Question: I visited many threads before posting this question, but didn't get any satisfied opinion.
My Problem is that I have one of my clients app live but its

Now I want to upload the but I , I only have is Credentials for developer account.
1) Should I DELETE the existing expired certificates.
2) If I delete these existing certificates will it affect the existing customers those who are using this app.
3) As I mentioned earlier that I DON'T HAVE ANY EXISTING P12 not any other certificate, SO CAN I CREATE ALL THE WAY NEW CSR and P12.
Regards.
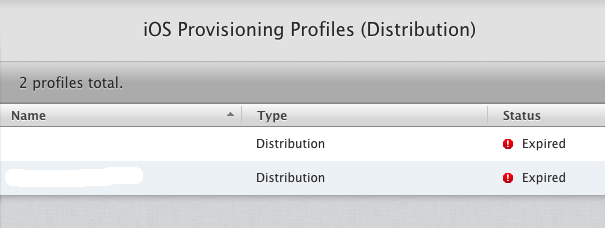
Answer: Yes, create new certificates. Existing users will not be affected (you need to create new certificates every year). They will get updates to your new version (assuming you don't change the bundle identifier - i.e. you release a version upgrade for the same app).